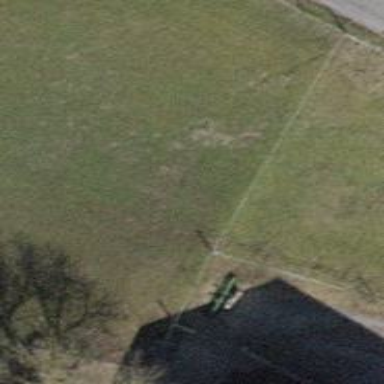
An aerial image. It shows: Fence.